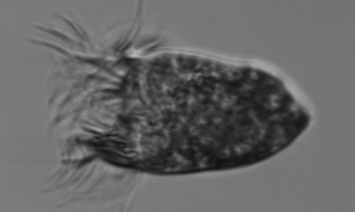
Label: Pelagostrobilidium